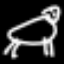
Label: frog